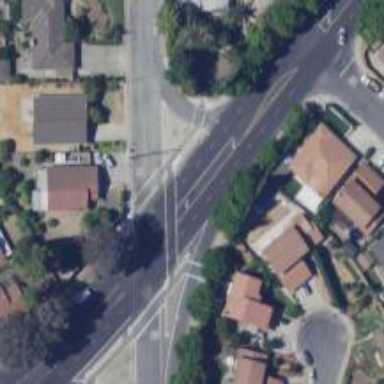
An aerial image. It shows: Uncontrolled road crossing with marked lines.